Question: I am trying to make a simple console pacman game and I'm experiencing this obscure print output coming from the following source code:
'''
#include <iostream>
#include <fstream>
#include <string>
#include <cstdlib>
int main(){
std::ifstream map_file;
int map_width, map_height;
try{
map_file.open("map.txt");
}
catch(int e){
std::cout << "An exception occured." << std::endl;
}
map_file >> map_width;
map_file >> map_height;
char* map[map_height];
for(int i = 0; i < map_height; i++){
std::string temp_line;
getline(map_file, temp_line);
map[i] = (char*)temp_line.c_str();
std::cout << map[i] << std::endl;
}
system("pause");
for(int i = 0; i < map_height; i++){
std::cout << map[i] << std::endl;
}
return 0;
}
'''
I will copy the two runs of calling std::cout from that code here again and attach a screenshot of what was output in the console:
'''
for(int i = 0; i < map_height; i++){
std::string temp_line;
getline(map_file, temp_line);
map[i] = (char*)temp_line.c_str();
std::cout << map[i] << std::endl;
}
'''
Other printing run:
'''
system("pause");
for(int i = 0; i < map_height; i++){
std::cout << map[i] << std::endl;
}
'''
Here comes the screenshot: block of text before the system("pause") is the content of the input map.txt file and is displayed exactly how it is written in map.txt, but the second printing run is totally unexpected.

My question is simply what could be causing this.
EDIT: I realized
'''
map[i] = (char*)temp_line.c_str();
'''
performs a shallow, and not a deep copy, thus I fixed the issue by instead dynamically allocating a
'''
char[map_width + 1]
'''
at
'''
map[i]
'''
and performing
'''
strcpy(map[i], temp_line.c_str());
'''
I am still interested as how could have the original program possibly written
'''
ystem32\cmd.exe
ystem32\cmd.exe
ystem32\cmd.exe
ystem32\cmd.exe
ystem32\cmd.exe
ystem32\cmd.exe
ystem32\cmd.exe
ystem32\cmd.exe
ystem32\cmd.exe
ystem32\cmd.exe
ystem32\cmd.exe
ystem32\cmd.exe
ystem32\cmd.exe
ystem32\cmd.exe
ystem32\cmd.exe
ystem32\cmd.exe
ystem32\cmd.exe
ystem32\cmd.exe
ystem32\cmd.exe
'''
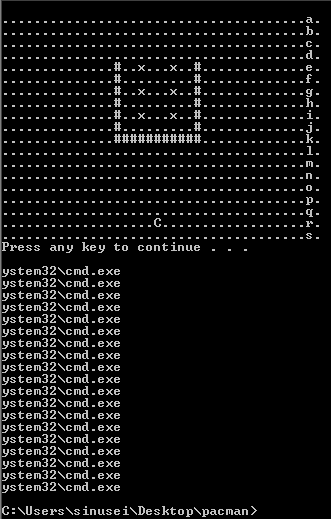
Answer: Undefined behaviour. You are storing pointers that are no longer valid:
'''
map[i] = (char*)temp_line.c_str();
'''
If your 'map' stored 'std::string' values instead of pointers, it would be fine to do this:
'''
map[i] = temp_line;
'''
I also notice you're using variable-length arrays. Don't. Use a 'std::vector' instead. The easiest way for a beginner would be to do it like this:
'''
std::vector<std::string> map( map_height );
for( int i = 0; i < map_height; i++ )
{
getline( map_file, map[i] );
}
'''